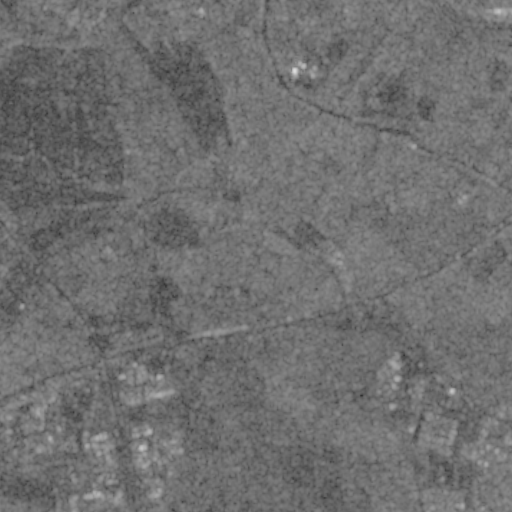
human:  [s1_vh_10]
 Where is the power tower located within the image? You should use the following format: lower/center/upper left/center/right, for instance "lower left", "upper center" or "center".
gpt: The power tower is located in the upper of the image.
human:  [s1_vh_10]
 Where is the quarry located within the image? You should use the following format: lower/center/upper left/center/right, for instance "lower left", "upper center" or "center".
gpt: The quarry is located in the lower left of the image.
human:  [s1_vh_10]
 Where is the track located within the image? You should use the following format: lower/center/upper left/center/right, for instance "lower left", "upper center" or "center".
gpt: The track is located in the center left of the image.
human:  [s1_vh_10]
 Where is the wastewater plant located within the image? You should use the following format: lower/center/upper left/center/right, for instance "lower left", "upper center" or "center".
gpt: The wastewater plant is located in the upper center of the image.
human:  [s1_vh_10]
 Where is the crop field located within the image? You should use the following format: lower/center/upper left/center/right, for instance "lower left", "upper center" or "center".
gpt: There is no crop field in the image.

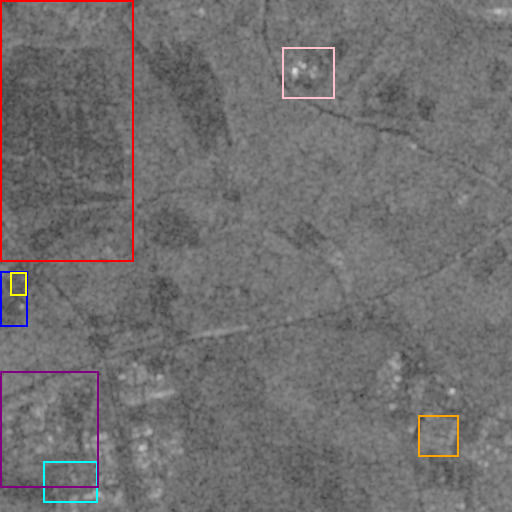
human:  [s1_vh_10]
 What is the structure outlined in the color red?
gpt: The structure outlined in red is a crop field.
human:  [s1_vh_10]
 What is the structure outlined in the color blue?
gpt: The structure outlined in blue is a park.
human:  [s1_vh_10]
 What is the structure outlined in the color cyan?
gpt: The structure outlined in cyan is a parking lot.
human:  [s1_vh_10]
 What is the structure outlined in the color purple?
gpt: The structure outlined in purple is a quarry.
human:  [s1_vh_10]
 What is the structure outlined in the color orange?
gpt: The structure outlined in orange is a solar farm.
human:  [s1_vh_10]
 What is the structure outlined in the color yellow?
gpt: The structure outlined in yellow is a track.
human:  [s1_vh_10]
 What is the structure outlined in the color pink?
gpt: The structure outlined in pink is a wastewater plant.
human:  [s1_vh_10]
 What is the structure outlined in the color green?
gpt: There is no green outline.